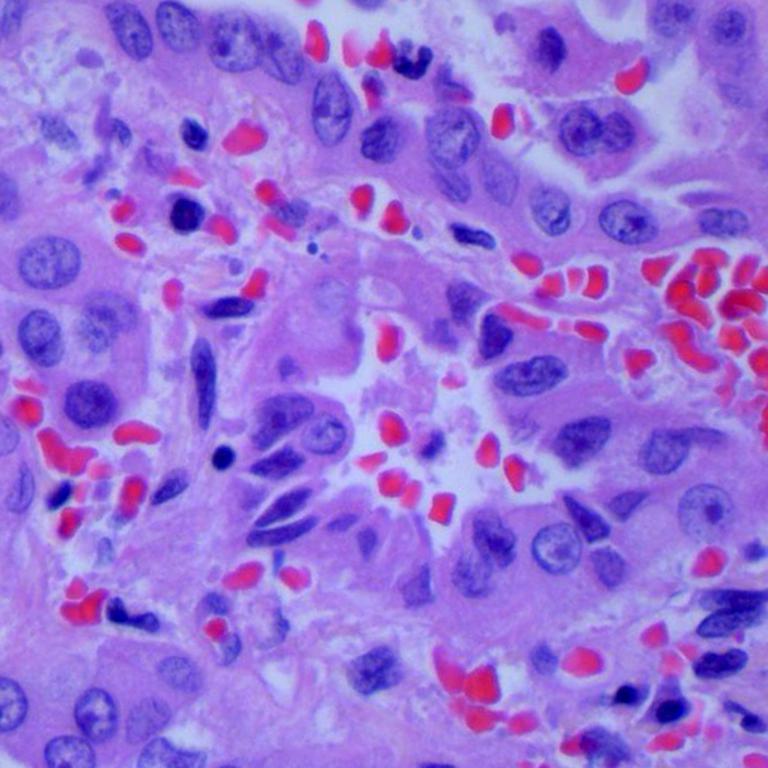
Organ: lung
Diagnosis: adenocarcinomas